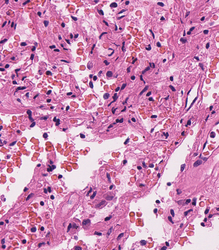
Tumor epithelial tissue: no
Tumor-associated stroma tissue: no
Normal tissue: yes